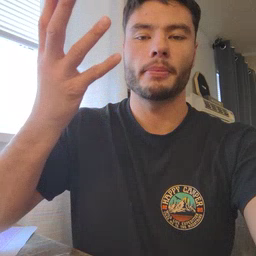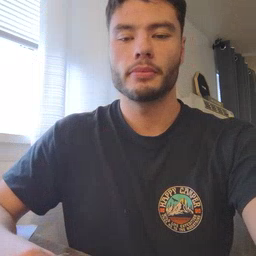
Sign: lamp